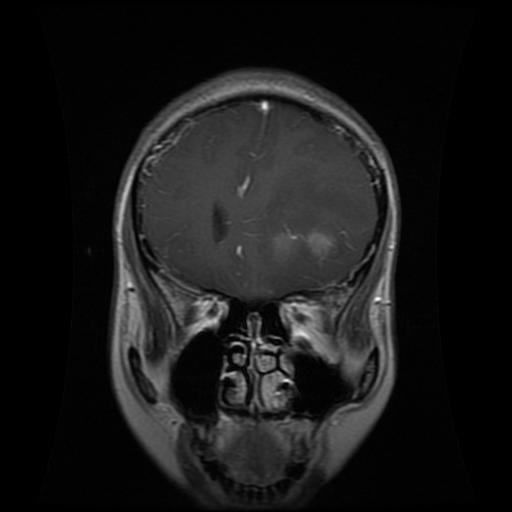
Label: glioma